Question: on the site I am currently developing I have a '<nav>' element containing a 2 leveled '<ul>', I am absolute positioning the sub list ('nav ul li ul') to the right of the main list.
The problem I am having is when the sub list is longer (taller) than the main list, due to the sub list being absolutely positioned, the element is not stretching to accommodate it. See the below image for an example of what I mean.

My HTML is as follows:
'''
<nav>
<ul>
<li><a href="#">List 1</a></li>
<li>
<a href="#">List 1</a>
<ul>
<li><a href="#">List 2</a></li>
<li><a href="#">List 2</a></li>
<li><a href="#">List 2</a></li>
<li><a href="#">List 2</a></li>
<li><a href="#">List 2</a></li>
<li><a href="#">List 2</a></li>
<li><a href="#">List 2</a></li>
<li><a href="#">List 2</a></li>
<li><a href="#">List 2</a></li>
<li><a href="#">List 2</a></li>
<li><a href="#">List 2</a></li>
<li><a href="#">List 2</a></li>
<li><a href="#">List 2</a></li>
<li><a href="#">List 2</a></li>
<li><a href="#">List 2</a></li>
</ul>
</li>
<li><a href="#">List 1</a></li>
<li><a href="#">List 1</a></li>
<li><a href="#">List 1</a></li>
<li><a href="#">List 1</a></li>
<li><a href="#">List 1</a></li>
<li><a href="#">List 1</a></li>
<li><a href="#">List 1</a></li>
</ul>
</nav><!-- /nav -->
'''
Any idea of a solution to this? Ideally I would like to keep it as a nested list for semantic reasons.
Thanks!
Please see the following jsFiddle for a working example - <URL>
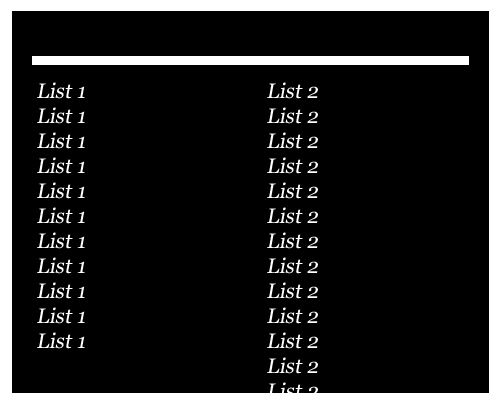
Answer: To solve this issue I used a variation of the jQuery in the question linked to by @derekerdmann
'''
var maxHeight = 0;
$('#top nav ul').each(function () {
var tmpHeight = $(this).height() + $(this).position().top;
if (tmpHeight > maxHeight) {
maxHeight = tmpHeight;
$('#top nav').height(maxHeight + 20);
}
});
'''